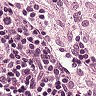
Metastatic tissue present: no